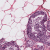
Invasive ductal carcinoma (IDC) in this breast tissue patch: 1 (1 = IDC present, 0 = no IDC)